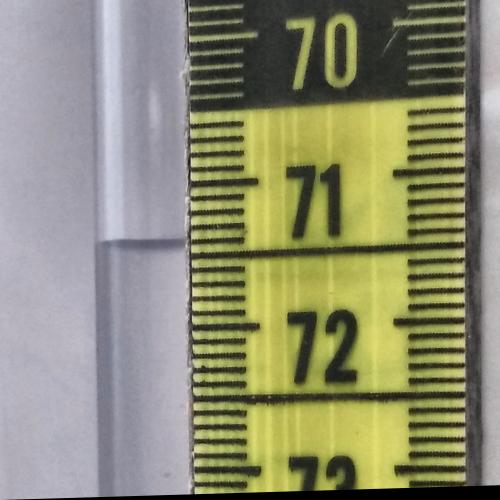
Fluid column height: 71.4 cm